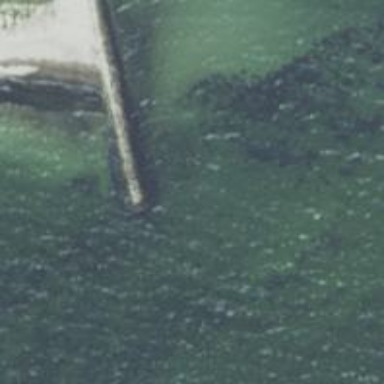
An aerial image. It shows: Breakwater structure.